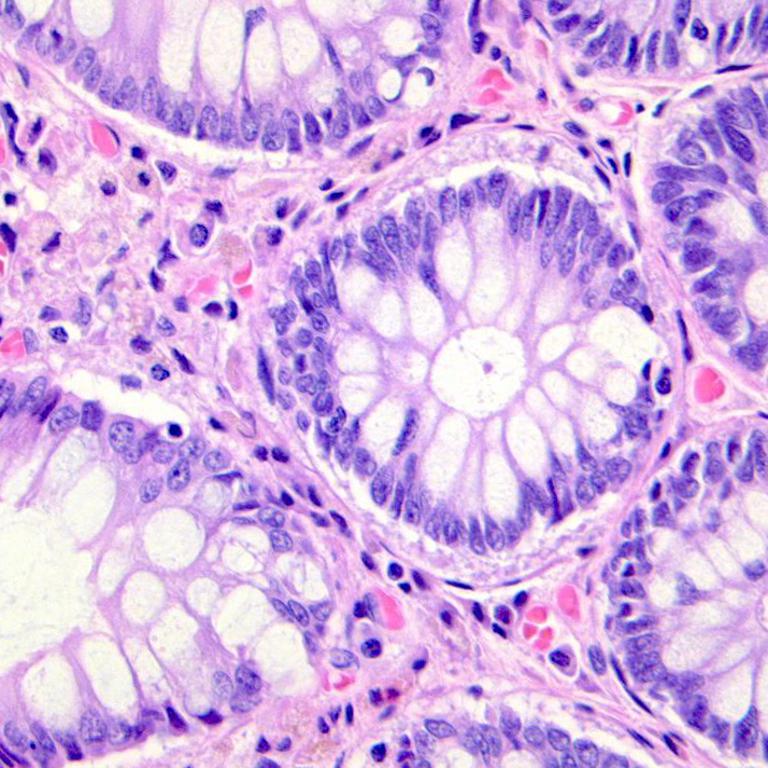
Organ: colon
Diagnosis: benign